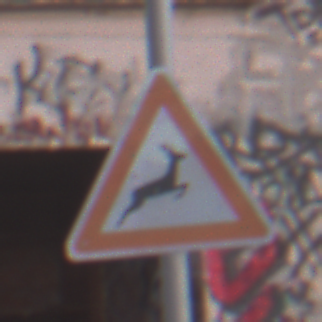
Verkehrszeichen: WildwechselLinks
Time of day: SunriseSunset
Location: Outdoor (Suburban)
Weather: PartlyCloudy
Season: NotSpecified
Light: Natural